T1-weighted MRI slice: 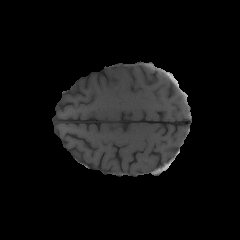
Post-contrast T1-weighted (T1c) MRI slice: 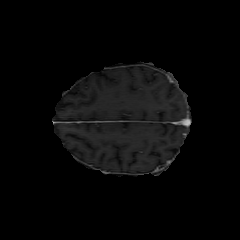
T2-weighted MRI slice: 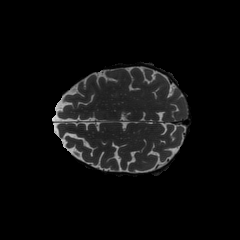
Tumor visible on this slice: no